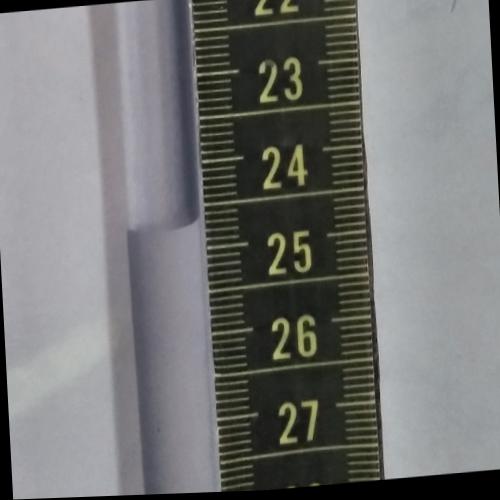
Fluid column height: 24.7 cm